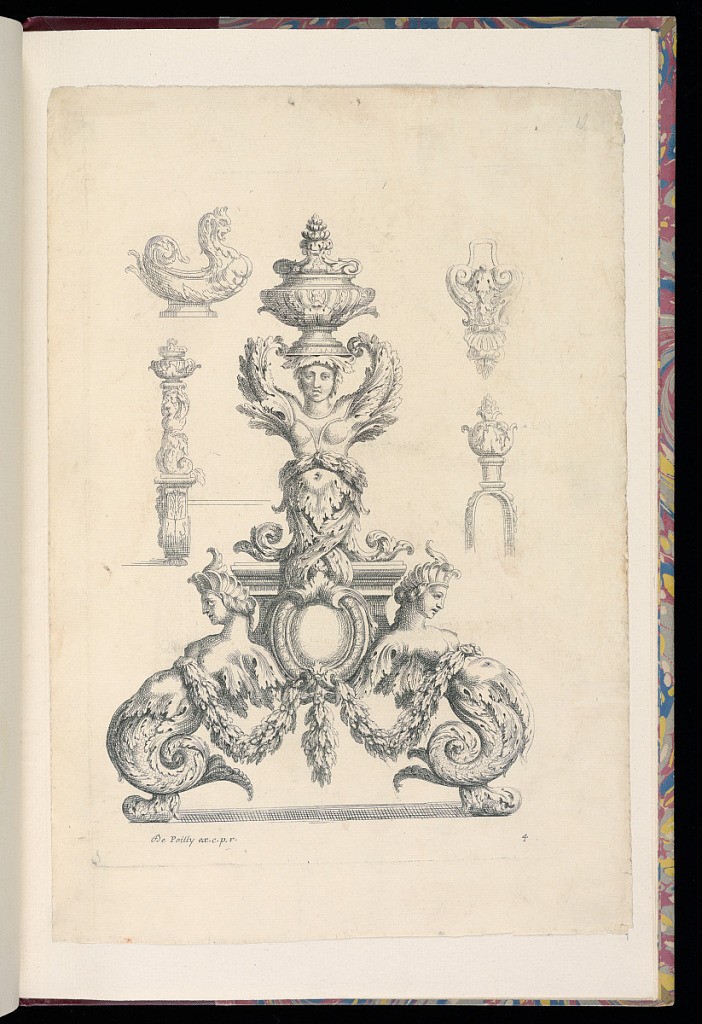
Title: Design for an Andiron
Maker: Jean Cotelle, French, 1607–1676
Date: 1622-1676
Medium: Etching on laid paper
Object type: Print
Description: Design for andiron decorated with three female anguipeds; Around the andiron are designs for another andiron, a container, a handle for fire tongs, and a design for another handle.